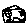
Label: house